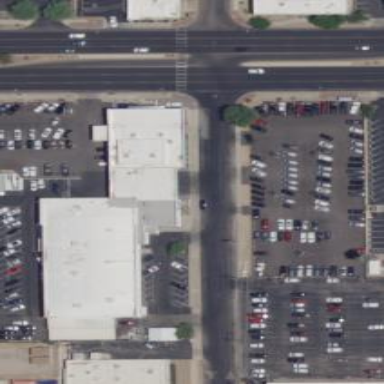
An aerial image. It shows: Building that houses car shop.